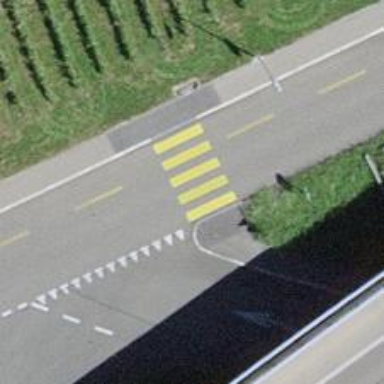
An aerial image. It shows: Zebra crossing on the road.